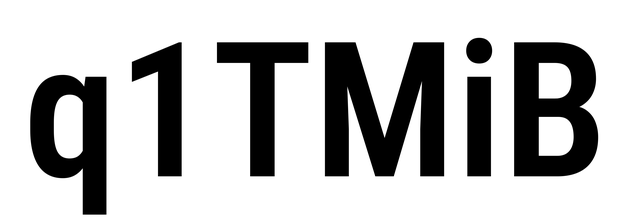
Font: Roboto_Condensed_SemiBold